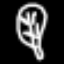
Label: leaf